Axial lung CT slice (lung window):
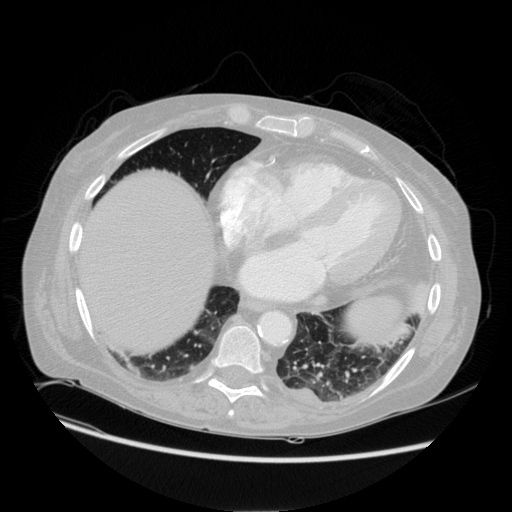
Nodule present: no